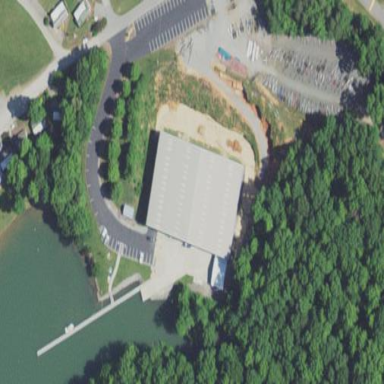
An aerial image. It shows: Boathouse.